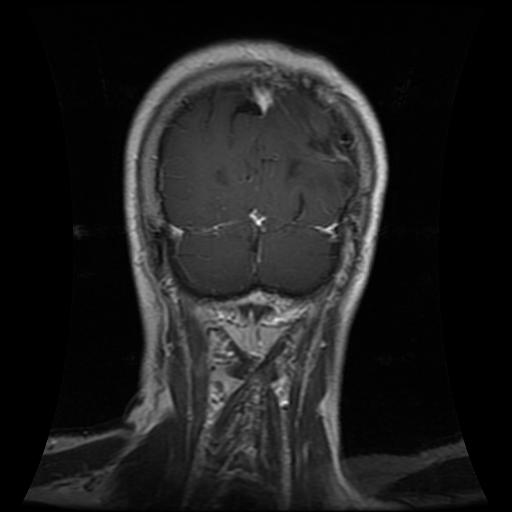
Label: glioma